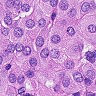
Metastatic tissue present: yes